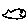
Label: fish